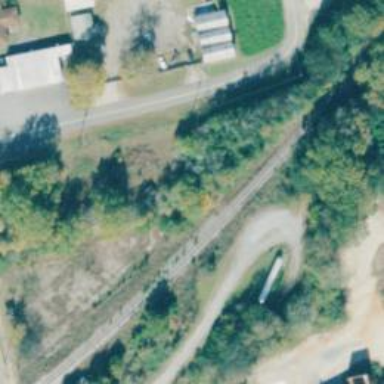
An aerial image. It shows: Abandoned railway yard.